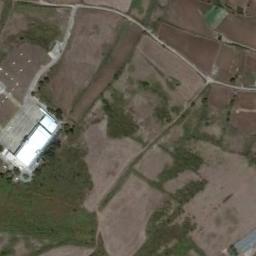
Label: rectangular_farmland